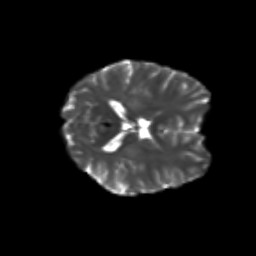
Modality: T2w
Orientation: axial
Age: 23
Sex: female
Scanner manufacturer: siemens
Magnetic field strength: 3 T
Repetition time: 3.5 s
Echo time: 0.104 s